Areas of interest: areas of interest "Flower, Bird, Fish, and Insect Market"
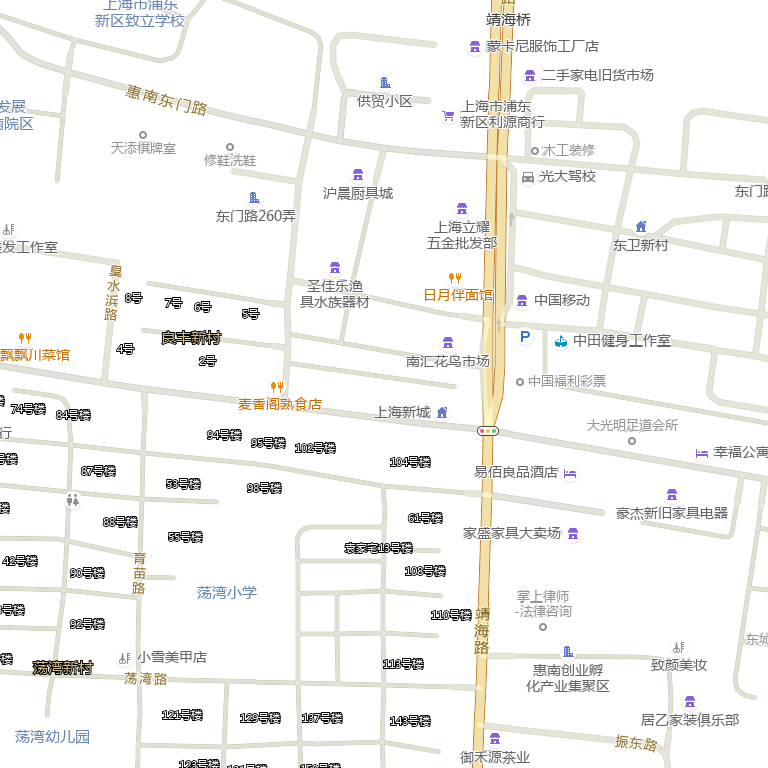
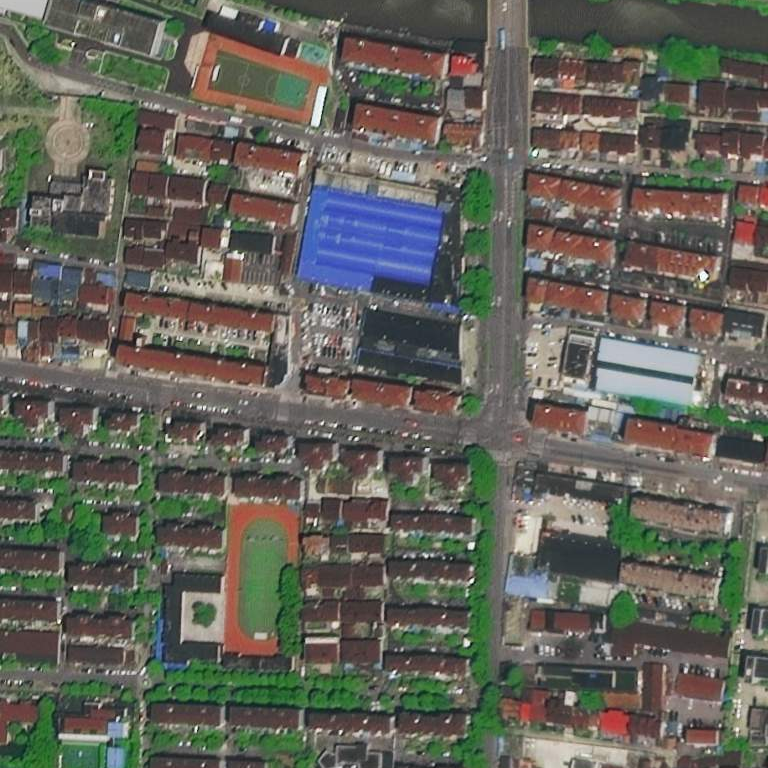